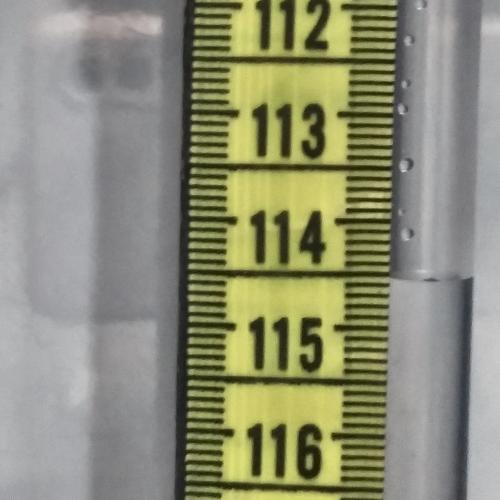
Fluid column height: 114.5 cm